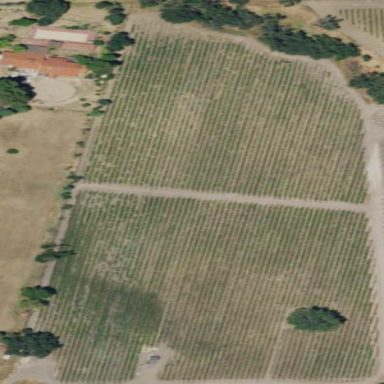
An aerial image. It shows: Vineyard where grapes are grown.